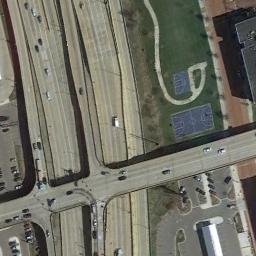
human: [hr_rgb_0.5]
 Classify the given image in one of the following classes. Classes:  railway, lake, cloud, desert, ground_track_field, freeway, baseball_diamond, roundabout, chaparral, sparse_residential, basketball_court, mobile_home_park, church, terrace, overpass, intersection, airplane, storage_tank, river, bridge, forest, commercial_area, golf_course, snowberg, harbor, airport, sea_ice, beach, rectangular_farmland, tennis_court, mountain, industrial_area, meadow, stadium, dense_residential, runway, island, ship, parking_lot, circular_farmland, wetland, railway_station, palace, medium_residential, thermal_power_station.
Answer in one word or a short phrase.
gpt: overpass